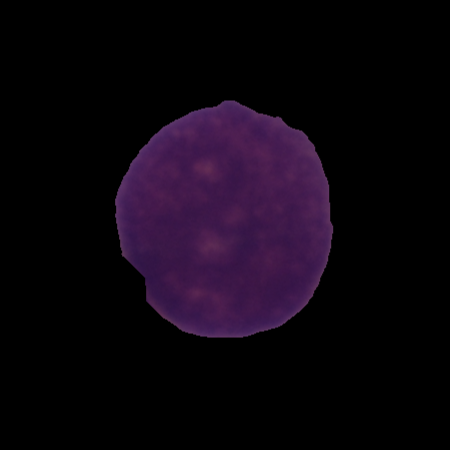
Label: cancer